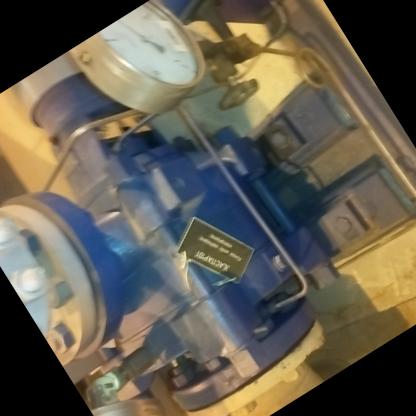
Klasa: tabliczka-znamionowa